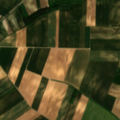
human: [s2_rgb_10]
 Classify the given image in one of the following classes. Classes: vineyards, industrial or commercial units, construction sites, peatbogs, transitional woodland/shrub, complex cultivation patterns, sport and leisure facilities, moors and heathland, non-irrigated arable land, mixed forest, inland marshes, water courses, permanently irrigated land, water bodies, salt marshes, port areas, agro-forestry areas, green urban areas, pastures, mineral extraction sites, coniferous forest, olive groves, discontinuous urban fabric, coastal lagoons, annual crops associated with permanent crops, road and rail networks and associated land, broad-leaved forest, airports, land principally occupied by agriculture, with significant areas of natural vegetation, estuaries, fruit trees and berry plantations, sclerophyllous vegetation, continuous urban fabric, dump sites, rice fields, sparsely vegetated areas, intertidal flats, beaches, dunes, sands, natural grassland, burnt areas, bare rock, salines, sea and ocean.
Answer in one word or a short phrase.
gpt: non-irrigated arable land